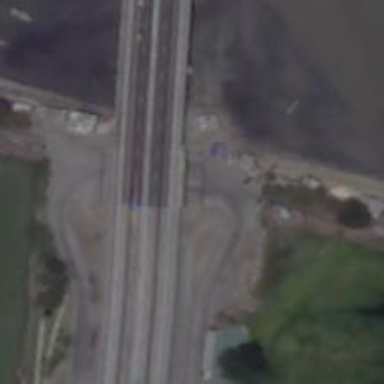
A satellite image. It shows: Secondary road with bridge.